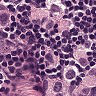
Metastatic tissue present: yes